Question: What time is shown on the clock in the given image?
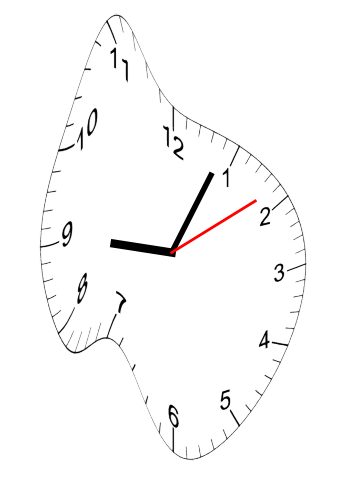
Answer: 09:04:09